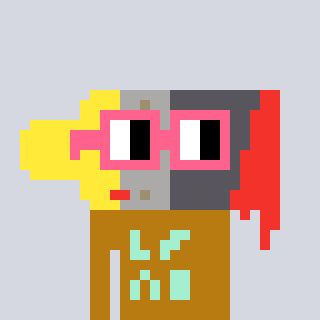
a pixel art character with square pink glasses, a paintbrush-shaped head and a gold-colored body on a cool background